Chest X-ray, PA view. Patient: 18 years old, sex M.
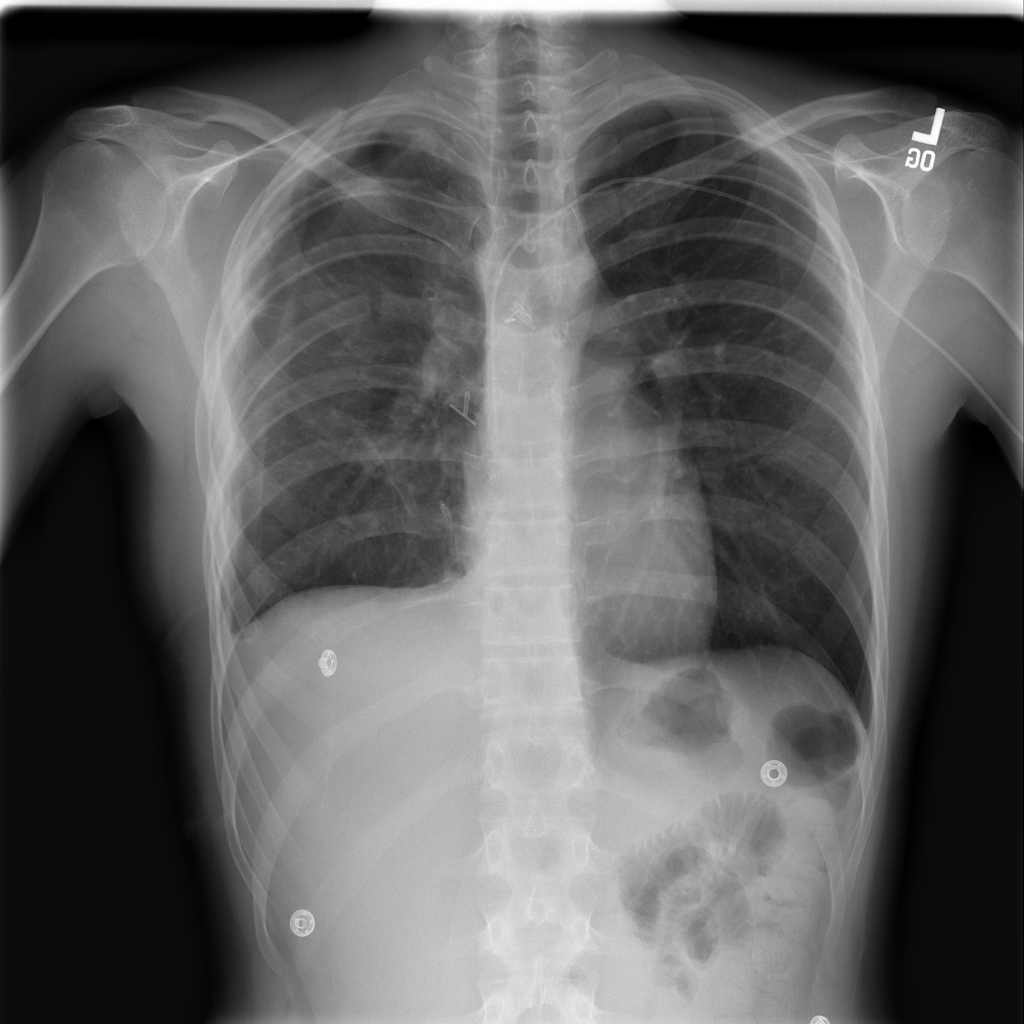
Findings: Pneumothorax